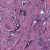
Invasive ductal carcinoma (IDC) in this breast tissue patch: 1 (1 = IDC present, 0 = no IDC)